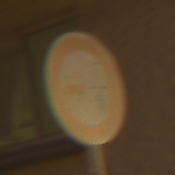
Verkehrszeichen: VerbotUeberholenEinspurigeFahrzeuge
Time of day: Night
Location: Outdoor (Urban)
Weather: Clear
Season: NotSpecified
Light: Artificial